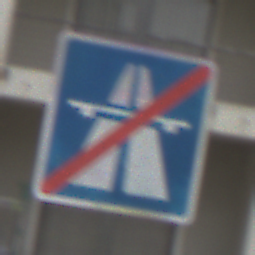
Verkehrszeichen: EndeAutbahn
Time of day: Midday
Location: Outdoor (Urban)
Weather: Overcast
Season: NotSpecified
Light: Natural